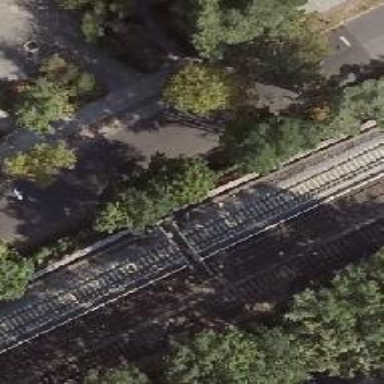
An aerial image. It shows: Railway signal.